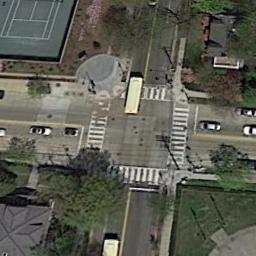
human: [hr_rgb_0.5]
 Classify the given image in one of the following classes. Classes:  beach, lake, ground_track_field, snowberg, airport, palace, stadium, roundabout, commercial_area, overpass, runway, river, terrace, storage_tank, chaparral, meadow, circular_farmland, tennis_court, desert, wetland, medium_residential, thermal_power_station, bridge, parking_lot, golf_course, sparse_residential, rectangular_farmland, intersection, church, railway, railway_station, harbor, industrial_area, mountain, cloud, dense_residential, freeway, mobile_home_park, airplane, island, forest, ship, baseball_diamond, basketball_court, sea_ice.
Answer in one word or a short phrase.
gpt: intersection